Field crop: maize
Growth stage: 2
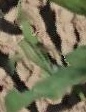
Species: maize